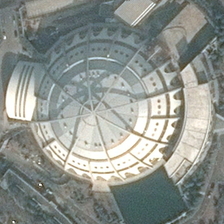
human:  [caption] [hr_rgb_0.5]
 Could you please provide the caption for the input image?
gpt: many green trees are around a circle building .

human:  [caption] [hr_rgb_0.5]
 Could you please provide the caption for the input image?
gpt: many green trees are around a circle building .

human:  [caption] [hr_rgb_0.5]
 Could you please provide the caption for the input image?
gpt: many green trees are around a circle building .

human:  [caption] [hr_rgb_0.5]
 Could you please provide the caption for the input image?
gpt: many green trees are around a circle building .

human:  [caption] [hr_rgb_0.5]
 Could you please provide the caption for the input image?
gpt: many green trees are around a circle building .